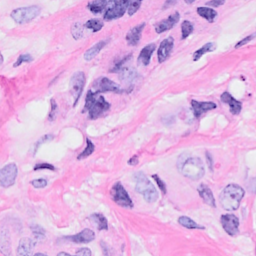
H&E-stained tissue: Breast